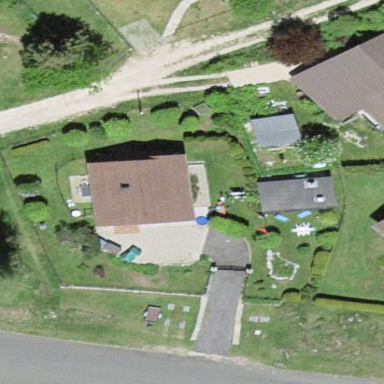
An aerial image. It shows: Simple and straightforward house.